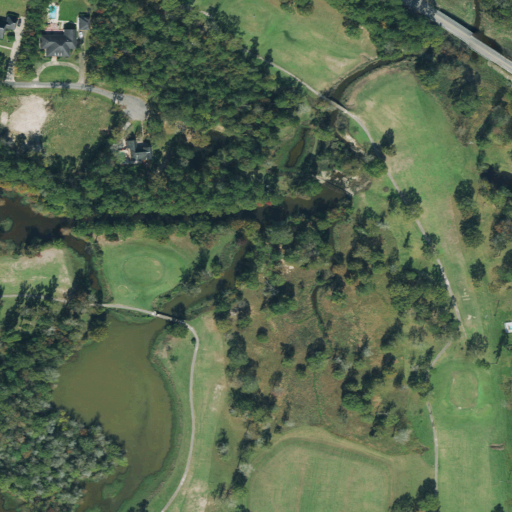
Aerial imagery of valley in Texas named Clemmons Gully containing woody wetlands, pasture, open development, open water, herbaceous wetlands, shrub, low intensity development, medium intensity development, and mixed forest